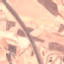
Land use / land cover: Highway